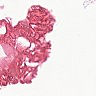
Metastatic tissue present: no